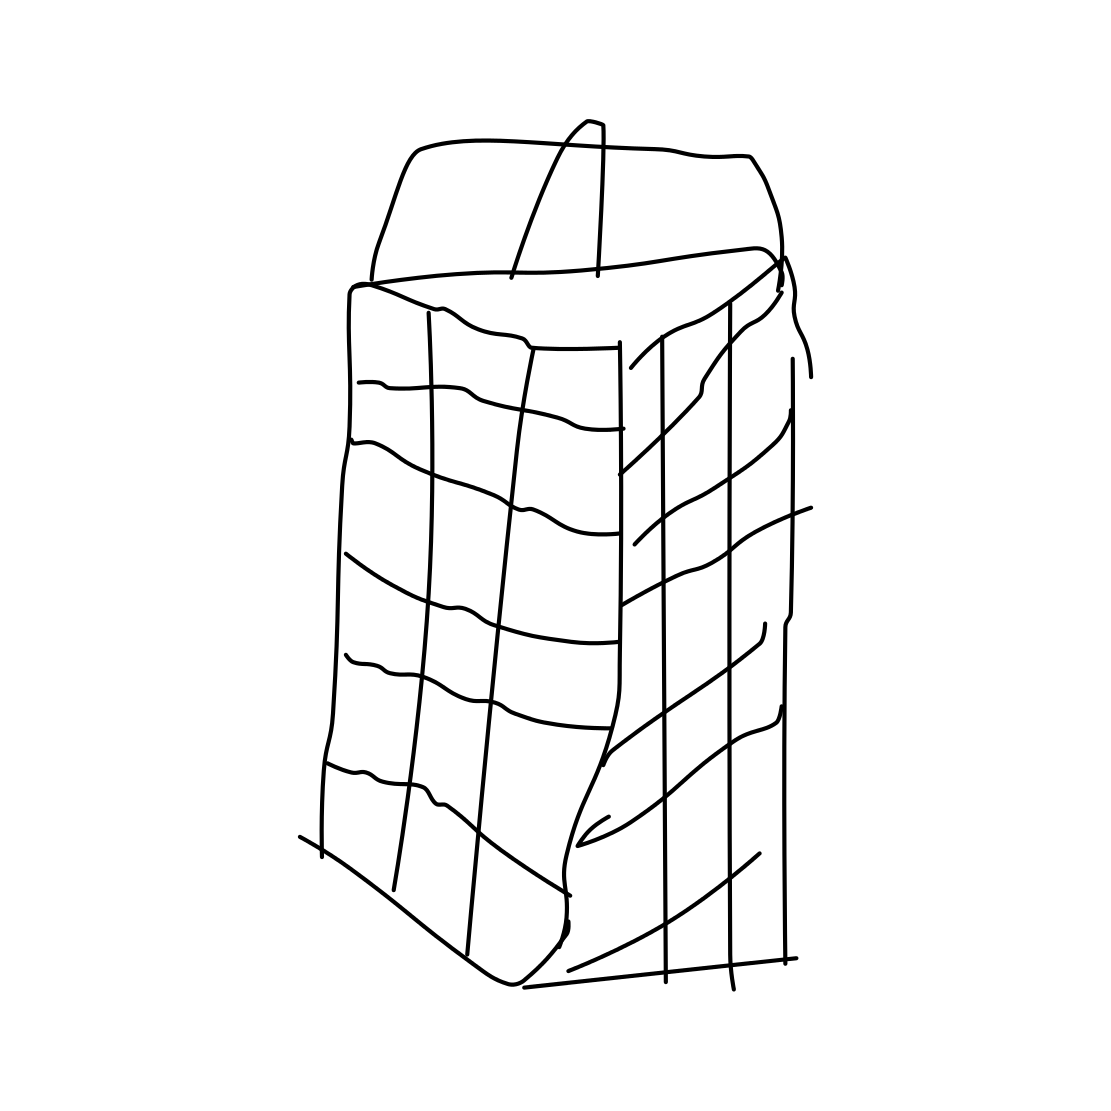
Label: skyscraper